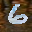
Label: 6